Question: I have create a UITableView in IB. This view contains 5 sections and every section some cells. The first cell in some sections gives the option to the end user to show/hide the rest of the cells that belongs to the same section.
My code so far:
'''
import UIKit
class SettingsVC: UITableViewController {
@IBOutlet var showCallForwardSwitch: UISwitch?
override func viewDidLoad() {
super.viewDidLoad()
}
@IBAction func toggleValueChanged(sender: UISwitch) {
if showCallForwardSwitch!.on {
println("switch is on")
} else {
println("switch is off")
}
tableView.reloadData()
}
}
'''
So there is only an IBOutlet and an IBAction. I can get the event via the toogleValueChanged func, however I don't know what to do from now on. Which methods to I need to use?

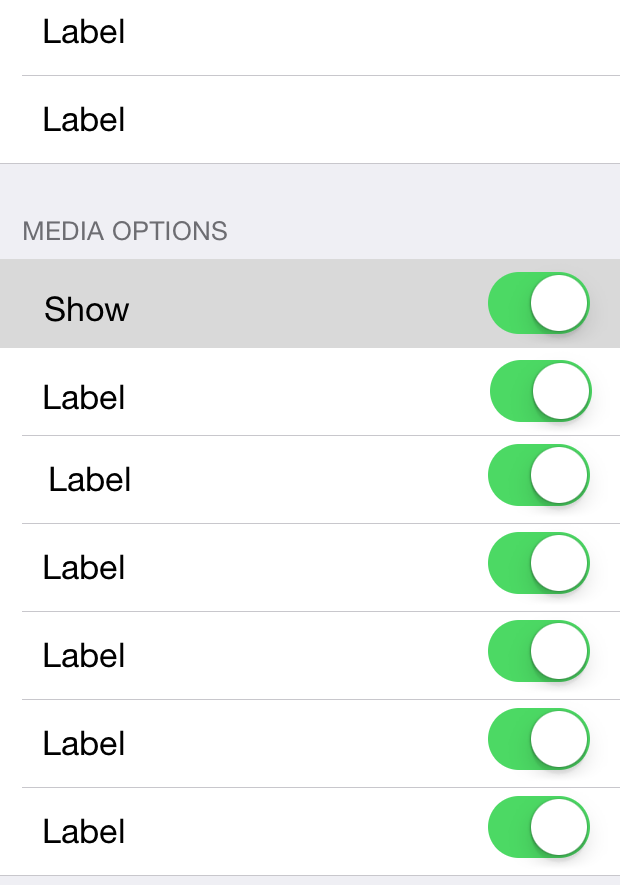
Answer: '''
override func tableView(tableView:UITableView, heightForRowAtIndexPath indexPath:NSIndexPath)->CGFloat
{
let cell:DetailCell = self.tableView.cellForRowAtIndexPath(indexPath) as DetailCell // ????????
var height:CGFloat = 84.0;
if ("toggel on"){
height = 84.0;
}
else{
height = 0.0;
}
return height;
}
'''